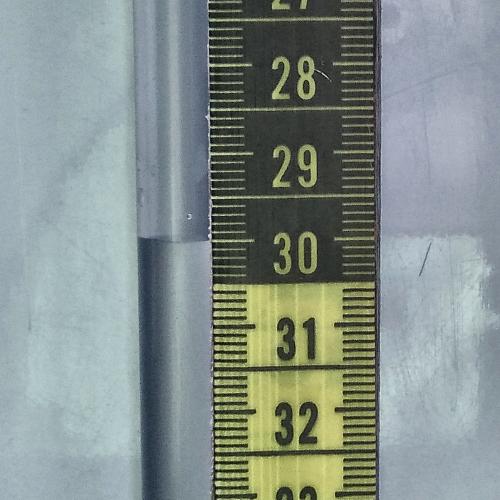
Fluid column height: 30.0 cm